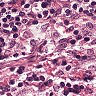
Metastatic tissue present: no